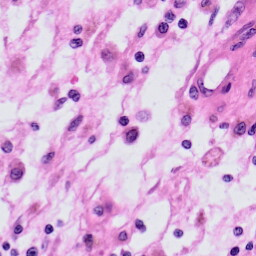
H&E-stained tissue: Skin